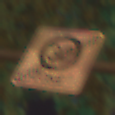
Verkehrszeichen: EndeZone30
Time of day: Night
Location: Outdoor (Urban)
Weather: PartlyCloudy
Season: NotSpecified
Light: Artificial